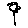
Label: flower